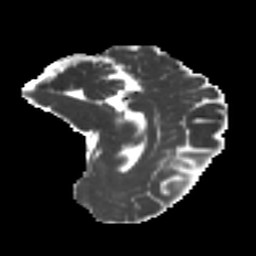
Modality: MD
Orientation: sagittal
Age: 42
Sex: female
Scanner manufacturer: ge
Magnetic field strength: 3 T
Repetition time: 7.8 s
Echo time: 0.0611 s